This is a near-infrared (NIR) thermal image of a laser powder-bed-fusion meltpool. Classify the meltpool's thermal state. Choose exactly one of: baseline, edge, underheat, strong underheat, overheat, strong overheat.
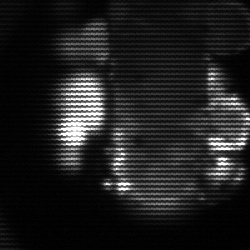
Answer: strong underheat